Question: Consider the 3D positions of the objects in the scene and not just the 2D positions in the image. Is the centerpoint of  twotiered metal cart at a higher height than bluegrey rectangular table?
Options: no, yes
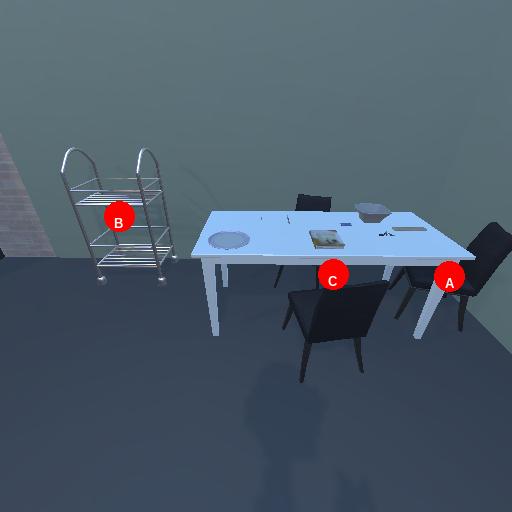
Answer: no